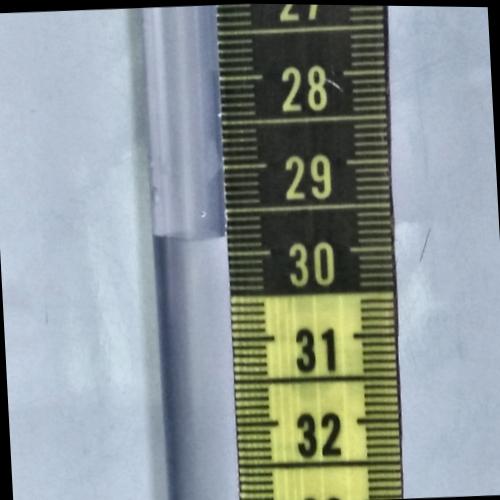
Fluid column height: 29.8 cm